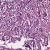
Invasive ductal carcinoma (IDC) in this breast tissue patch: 1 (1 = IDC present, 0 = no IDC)